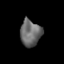
Tissue: lung
Cell type: Epithelial cells
Senescence score: 0.23
Nuclear area (px): 532
Mean DAPI intensity: 105.874